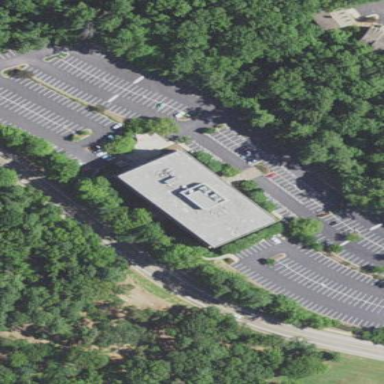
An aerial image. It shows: Commercial building.